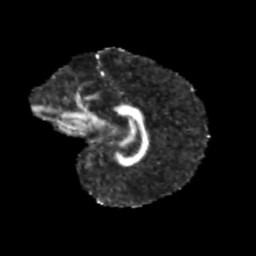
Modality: FA
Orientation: sagittal
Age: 10
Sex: male
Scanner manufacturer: siemens
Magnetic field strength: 3 T
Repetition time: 3.8 s
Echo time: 0.07 s